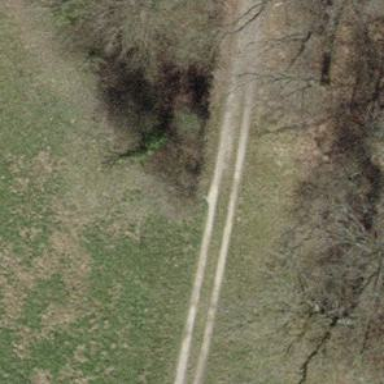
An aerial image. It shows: Pebblestone track with grade3 tracktype.